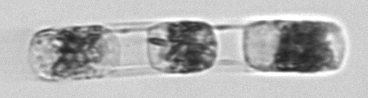
Label: Hemiaulus